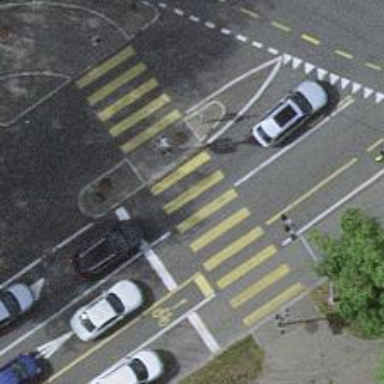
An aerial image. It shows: Asphalt footway with marked crossing equipped with traffic signals.